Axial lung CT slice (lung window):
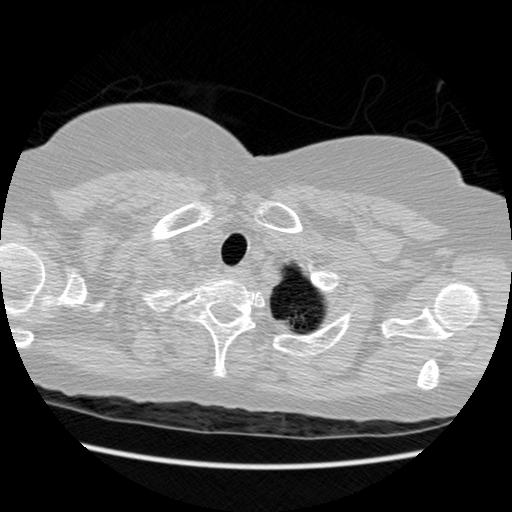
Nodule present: no